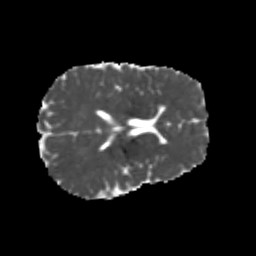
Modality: MD
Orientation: axial
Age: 21
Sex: male
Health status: healthy
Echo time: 0.074 s